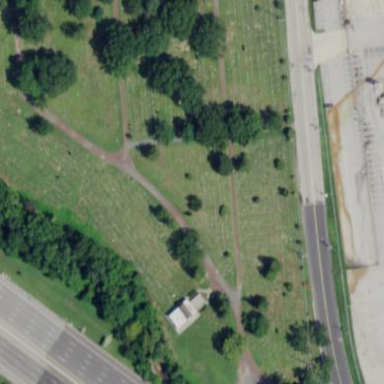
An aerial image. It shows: Cemetery or graveyard.